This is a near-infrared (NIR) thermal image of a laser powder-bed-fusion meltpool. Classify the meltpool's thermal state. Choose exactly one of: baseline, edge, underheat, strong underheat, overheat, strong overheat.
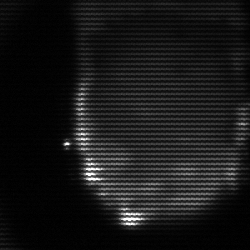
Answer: baseline